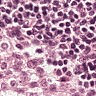
Metastatic tissue present: no